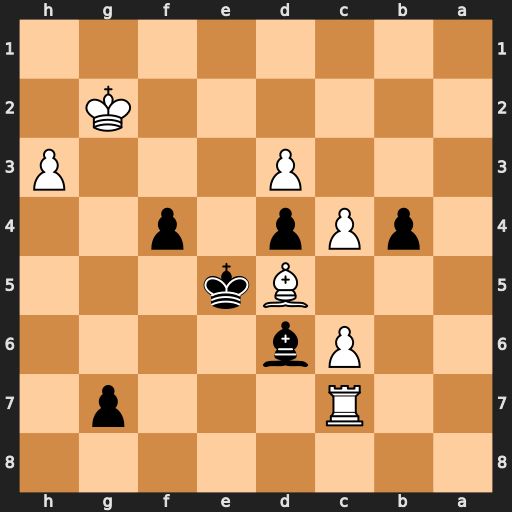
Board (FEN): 8/2R3p1/2Pb4/3Bk3/1pPp1p2/3P3P/6K1/8
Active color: b
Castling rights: -
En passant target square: -
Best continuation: Bxc7 Bf3 b3 Bd1 b2